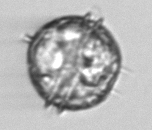
Label: Protoperidinium